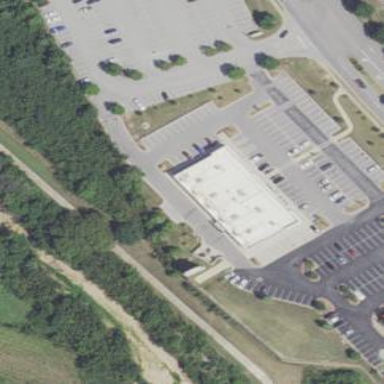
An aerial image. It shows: Mall building.